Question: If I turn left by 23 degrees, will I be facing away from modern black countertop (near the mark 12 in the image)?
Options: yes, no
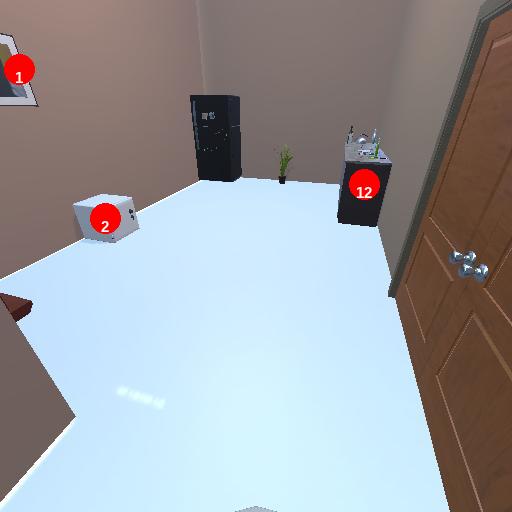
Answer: yes